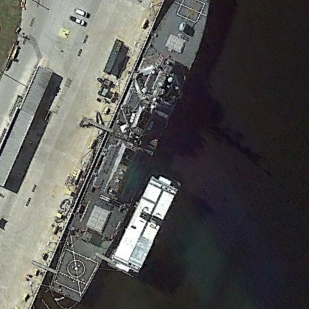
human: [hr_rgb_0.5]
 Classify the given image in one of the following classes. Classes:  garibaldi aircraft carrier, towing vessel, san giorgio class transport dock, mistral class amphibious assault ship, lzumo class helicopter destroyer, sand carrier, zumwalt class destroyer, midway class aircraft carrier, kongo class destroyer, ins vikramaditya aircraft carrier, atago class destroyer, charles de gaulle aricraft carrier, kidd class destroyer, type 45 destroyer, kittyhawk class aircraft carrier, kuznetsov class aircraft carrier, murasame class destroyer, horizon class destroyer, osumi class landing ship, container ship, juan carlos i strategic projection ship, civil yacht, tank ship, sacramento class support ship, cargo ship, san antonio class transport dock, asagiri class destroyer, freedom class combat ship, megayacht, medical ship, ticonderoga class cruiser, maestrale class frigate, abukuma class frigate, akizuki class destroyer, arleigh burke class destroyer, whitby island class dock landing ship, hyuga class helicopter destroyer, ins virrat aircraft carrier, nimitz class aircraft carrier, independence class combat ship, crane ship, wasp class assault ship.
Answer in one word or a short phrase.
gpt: Arleigh Burke class destroyer